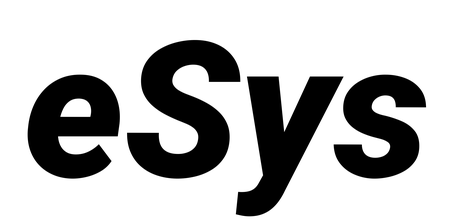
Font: Roboto-Italic_Black_Italic